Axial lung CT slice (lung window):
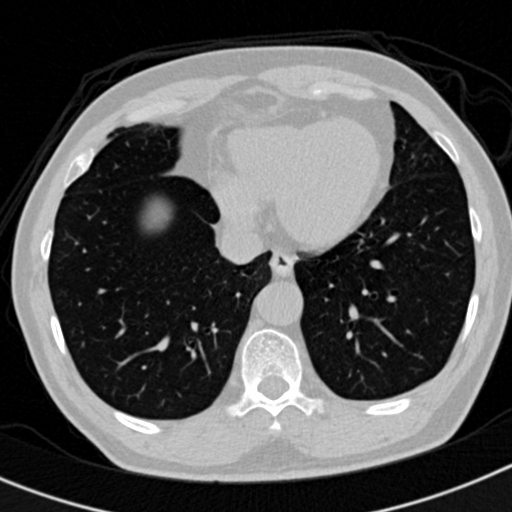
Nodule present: no